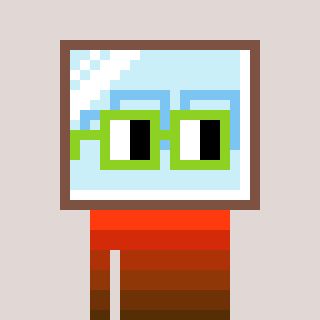
a pixel art character with square light green glasses, a mirror-shaped head and a rust-colored body on a warm background